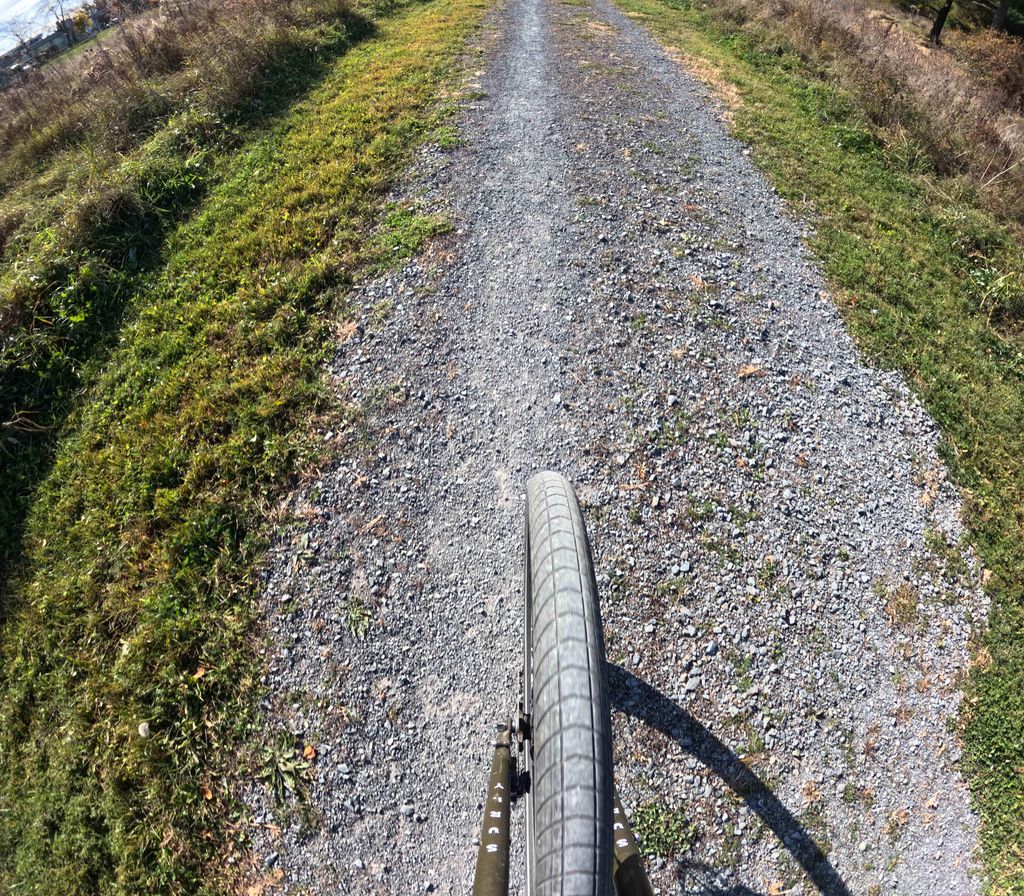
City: ottawa-gatineau